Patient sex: F
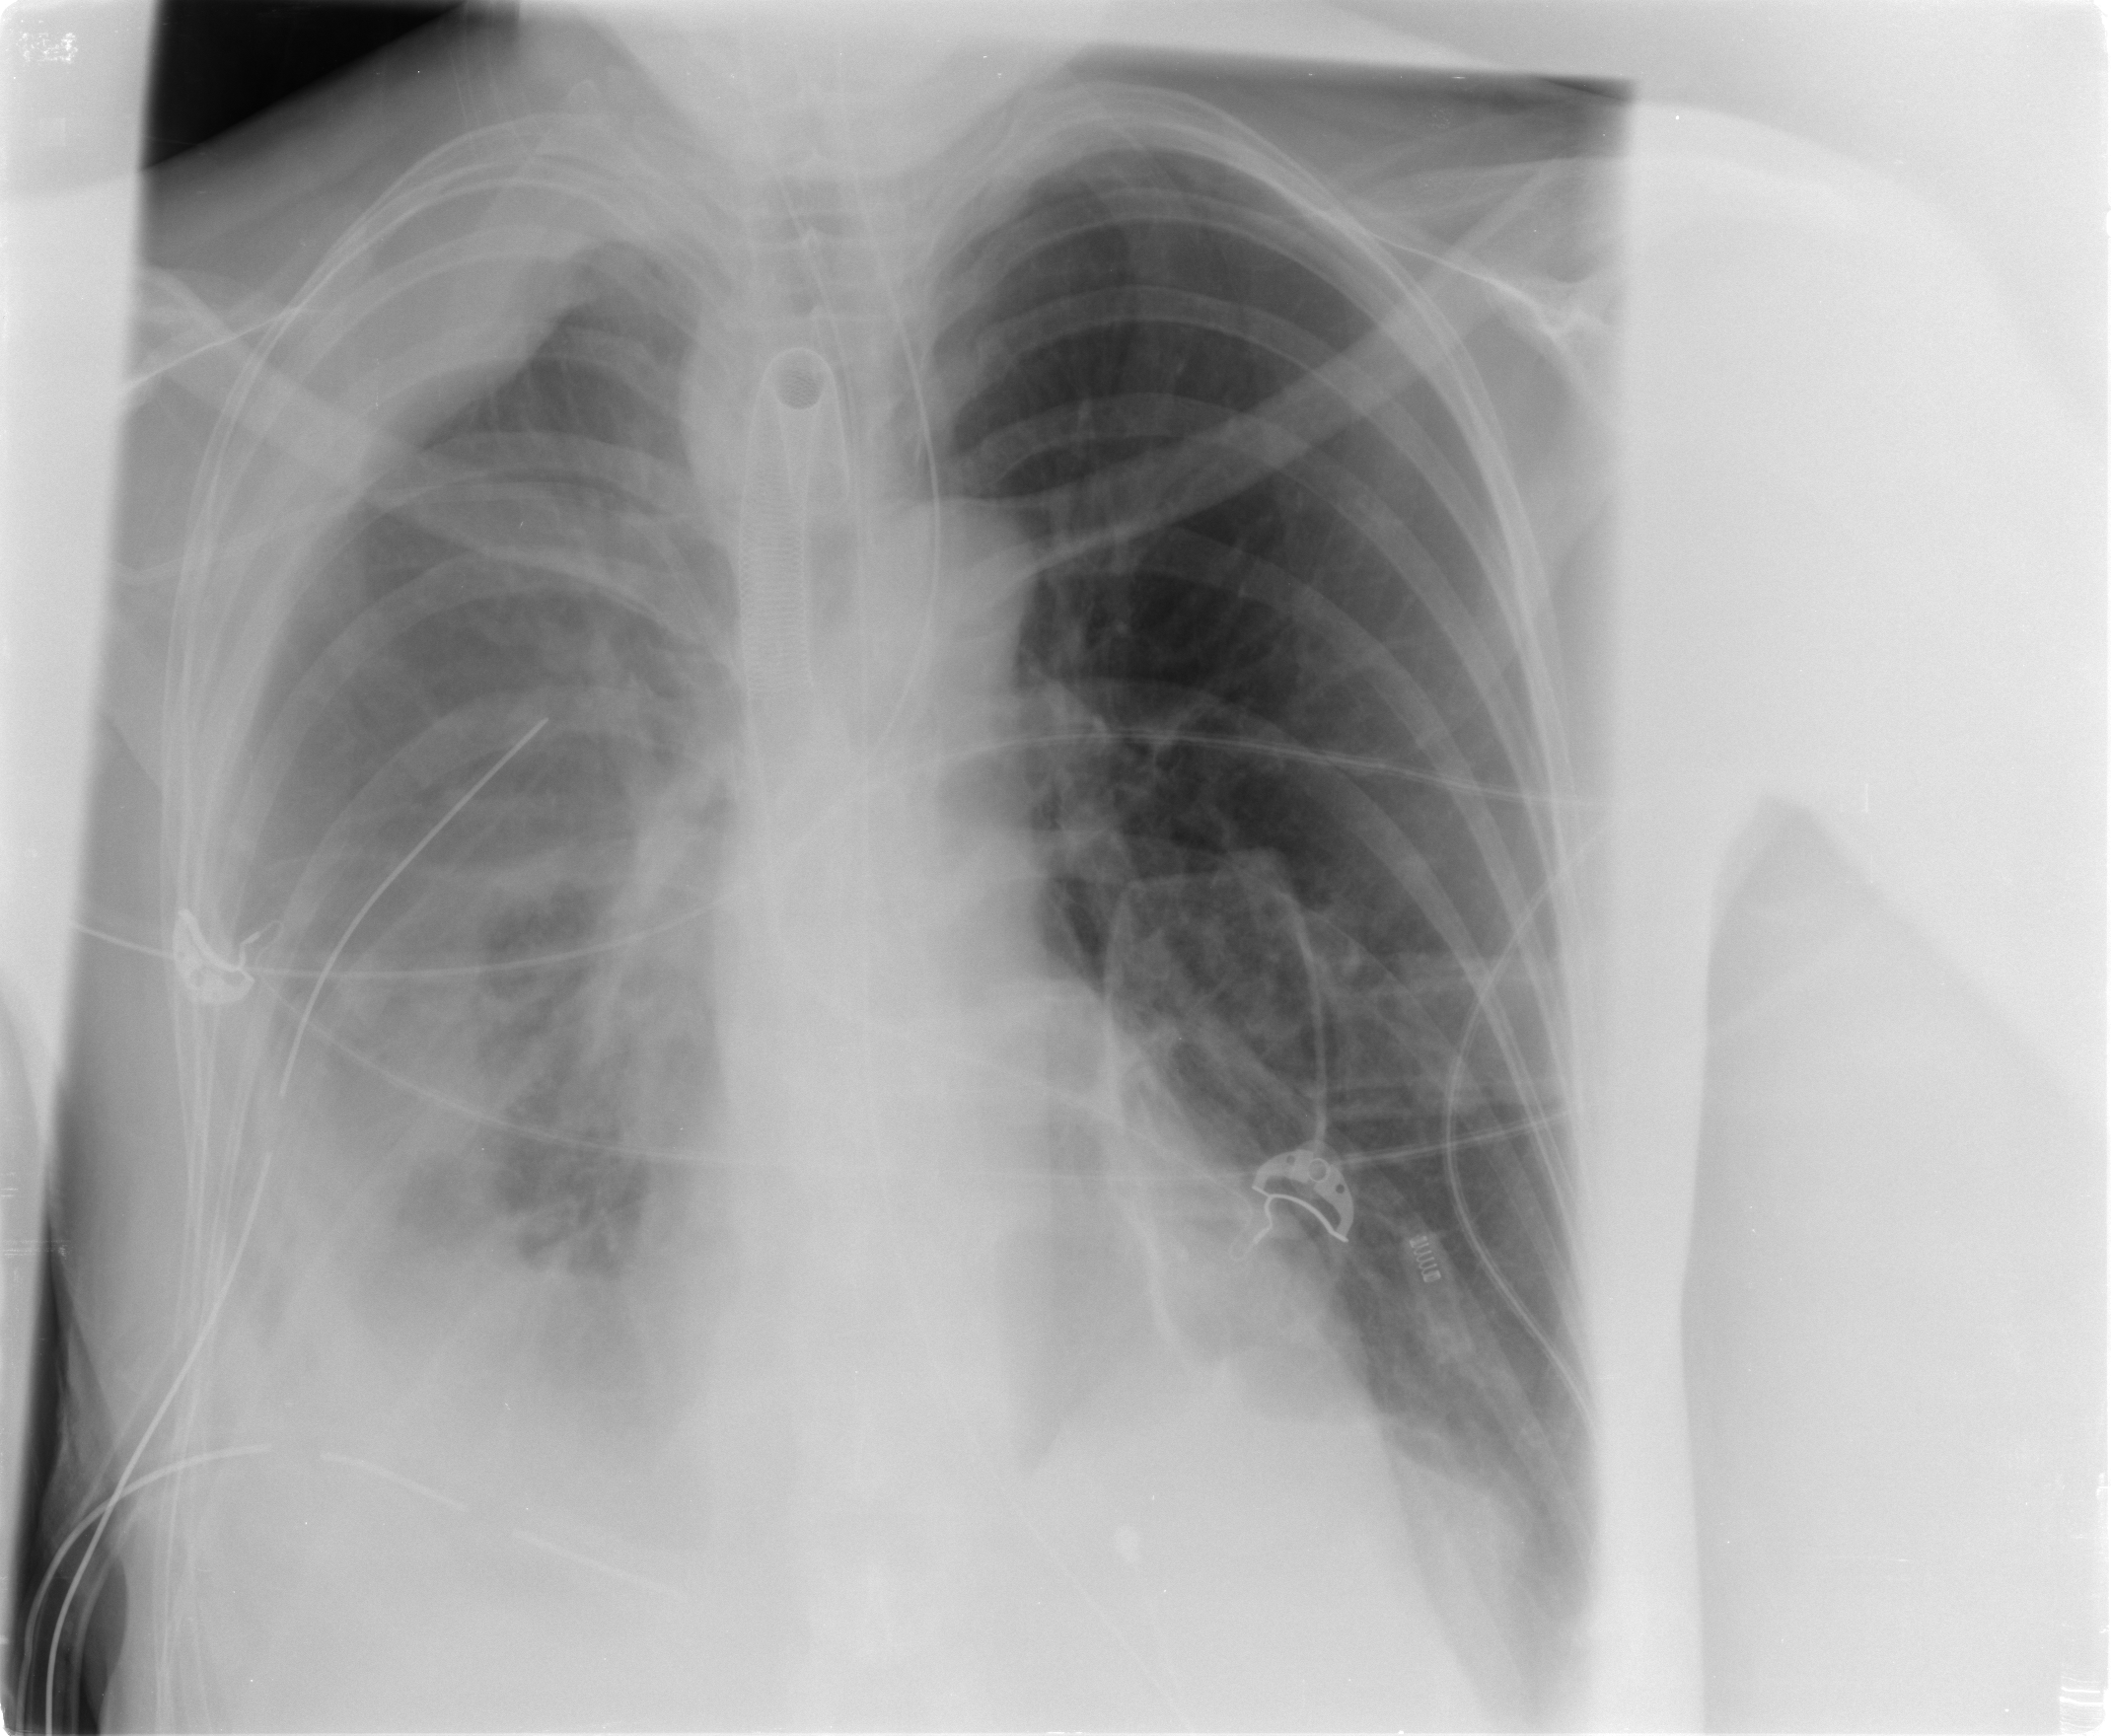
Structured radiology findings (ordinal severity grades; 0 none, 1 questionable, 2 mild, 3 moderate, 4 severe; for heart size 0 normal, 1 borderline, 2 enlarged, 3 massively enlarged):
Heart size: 0
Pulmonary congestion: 0
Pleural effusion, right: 3
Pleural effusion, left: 2
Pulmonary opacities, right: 3
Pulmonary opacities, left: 0
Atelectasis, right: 3
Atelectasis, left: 2